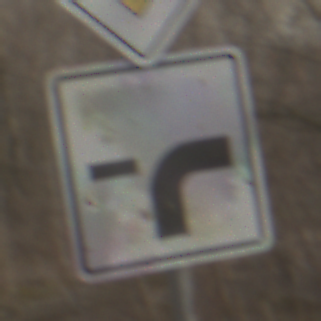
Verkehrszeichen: VerlaufVorfahrtsstrasse9
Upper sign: Vorfahrtsstrasse
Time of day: MorningAfternoon
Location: Outdoor (Nature)
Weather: PartlyCloudy
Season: Winter
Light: Natural